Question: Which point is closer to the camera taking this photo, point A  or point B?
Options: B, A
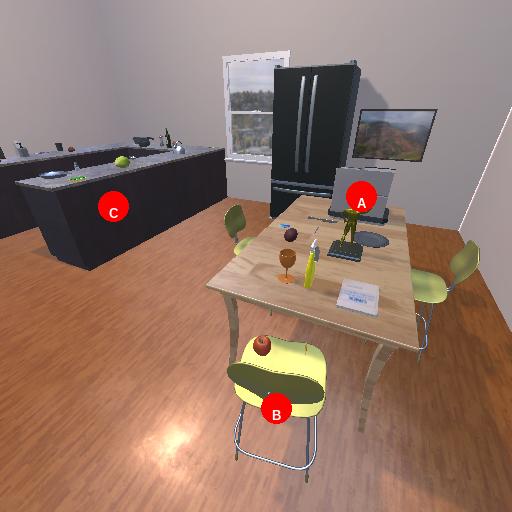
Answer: B